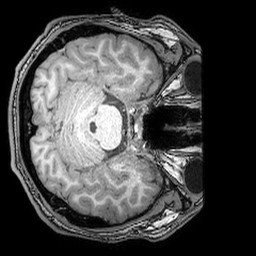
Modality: T1w
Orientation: axial
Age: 18
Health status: ill
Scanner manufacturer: philips
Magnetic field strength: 3 T
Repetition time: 0.007 s
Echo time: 0.003501 s